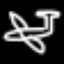
Label: airplane